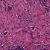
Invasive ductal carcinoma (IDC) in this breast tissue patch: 1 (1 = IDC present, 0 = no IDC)